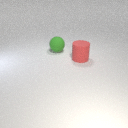
large green rubber sphere behind large red rubber cylinder